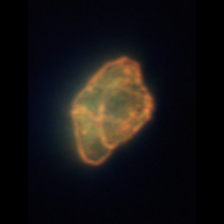
Taxon: Akashiwo
Group: Dinoflagellates